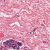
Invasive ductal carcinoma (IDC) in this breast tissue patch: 0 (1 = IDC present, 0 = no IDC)